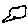
Label: cloud